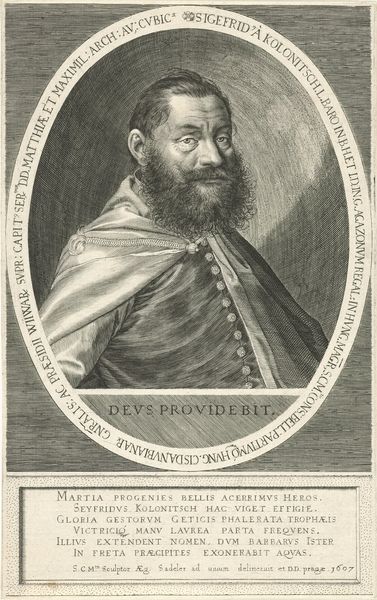
Titel: Portret van Siegfried von Kolonits
Künstler: Aegidius Sadeler
Standort: Amsterdam
Institution: Rijksmuseum
Schlagwörter: bart, radierung, feldherr, 1600